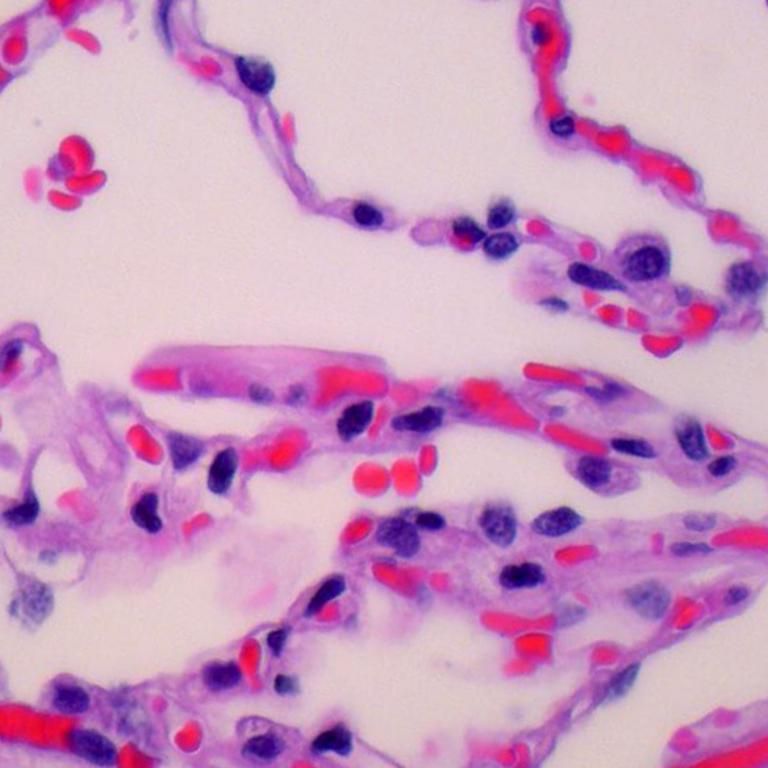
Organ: lung
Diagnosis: benign